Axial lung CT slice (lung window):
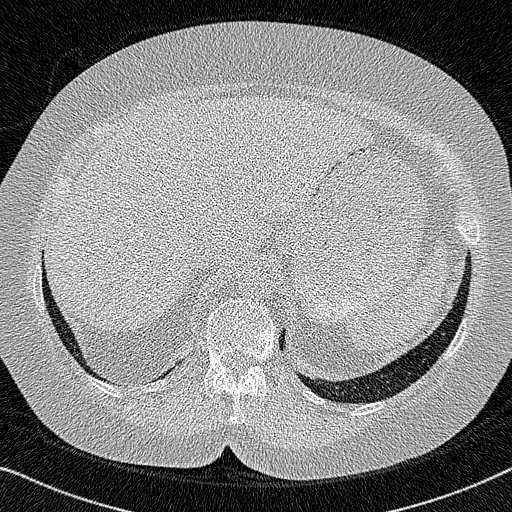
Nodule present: no